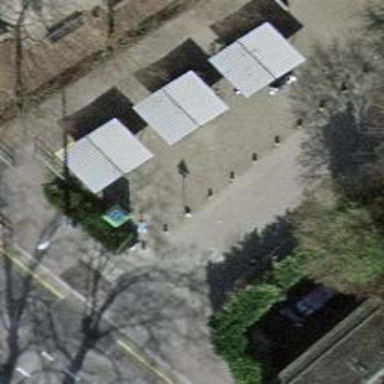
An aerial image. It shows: Bicycle parking area with stands.